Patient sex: F
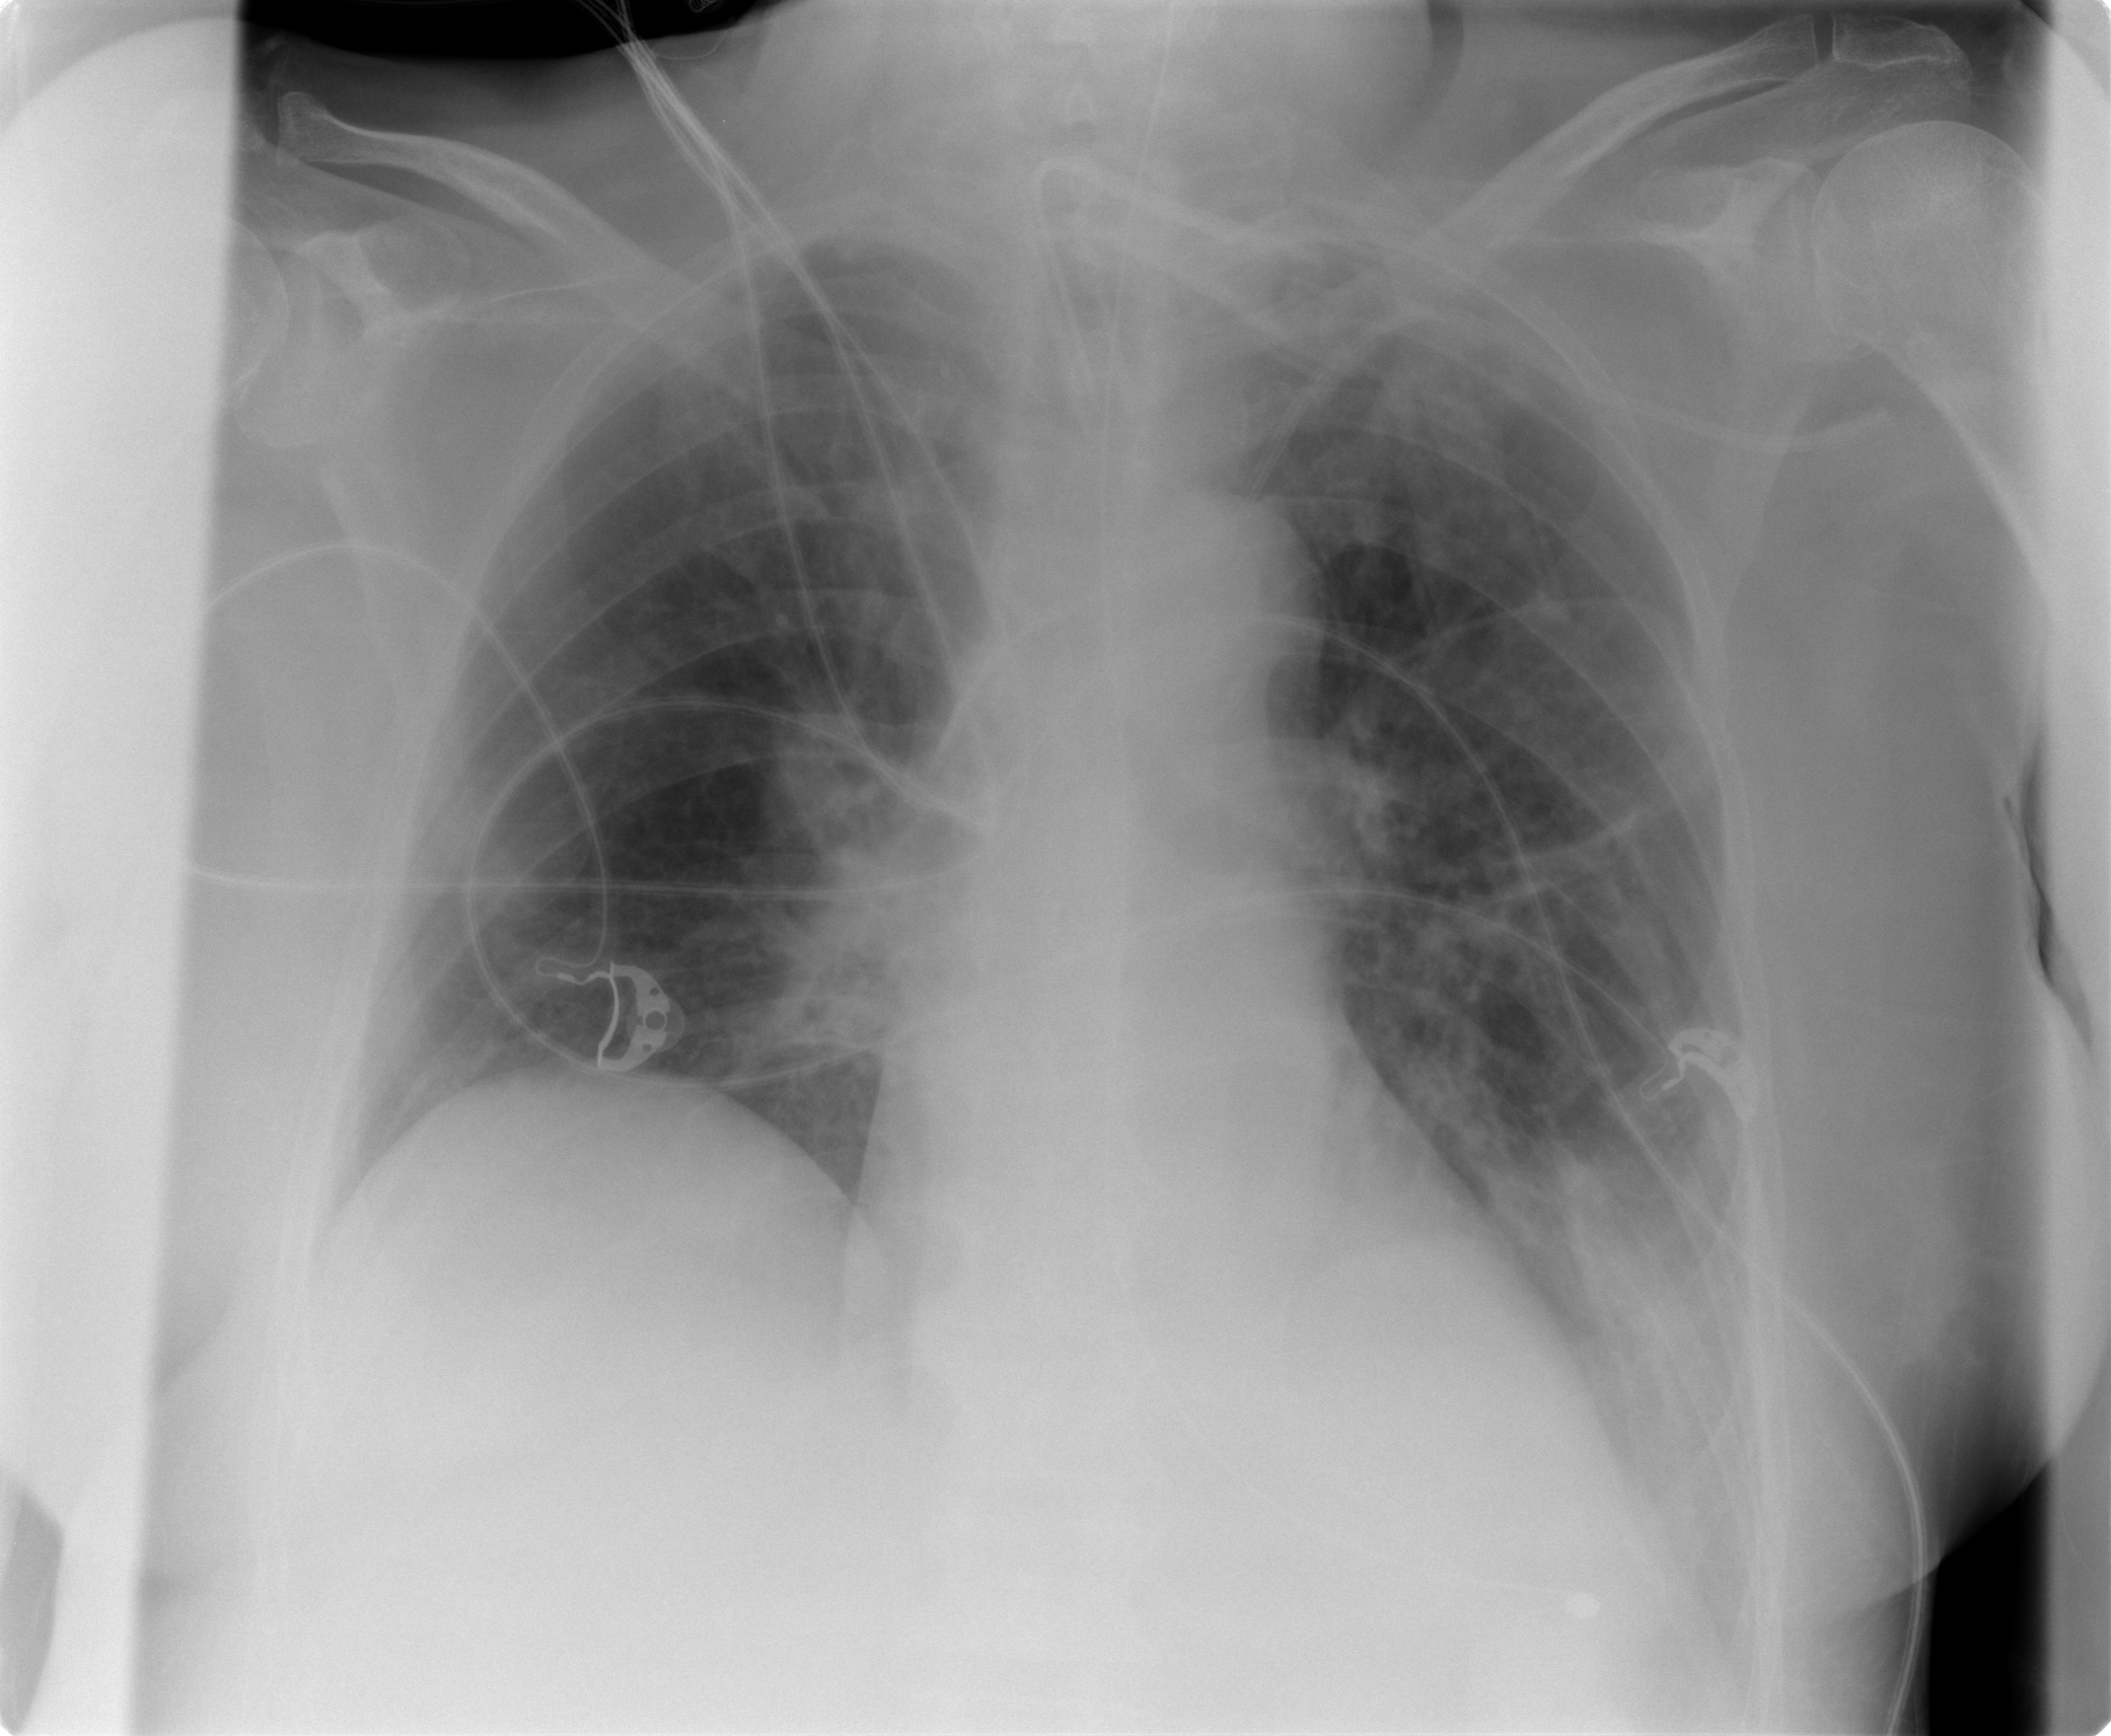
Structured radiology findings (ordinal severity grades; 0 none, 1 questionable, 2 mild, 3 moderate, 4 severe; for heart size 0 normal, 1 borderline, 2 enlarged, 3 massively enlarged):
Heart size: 0
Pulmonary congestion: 2
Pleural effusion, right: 0
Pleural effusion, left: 2
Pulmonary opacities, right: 0
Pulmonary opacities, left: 0
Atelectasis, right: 0
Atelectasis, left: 2